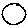
Label: circle